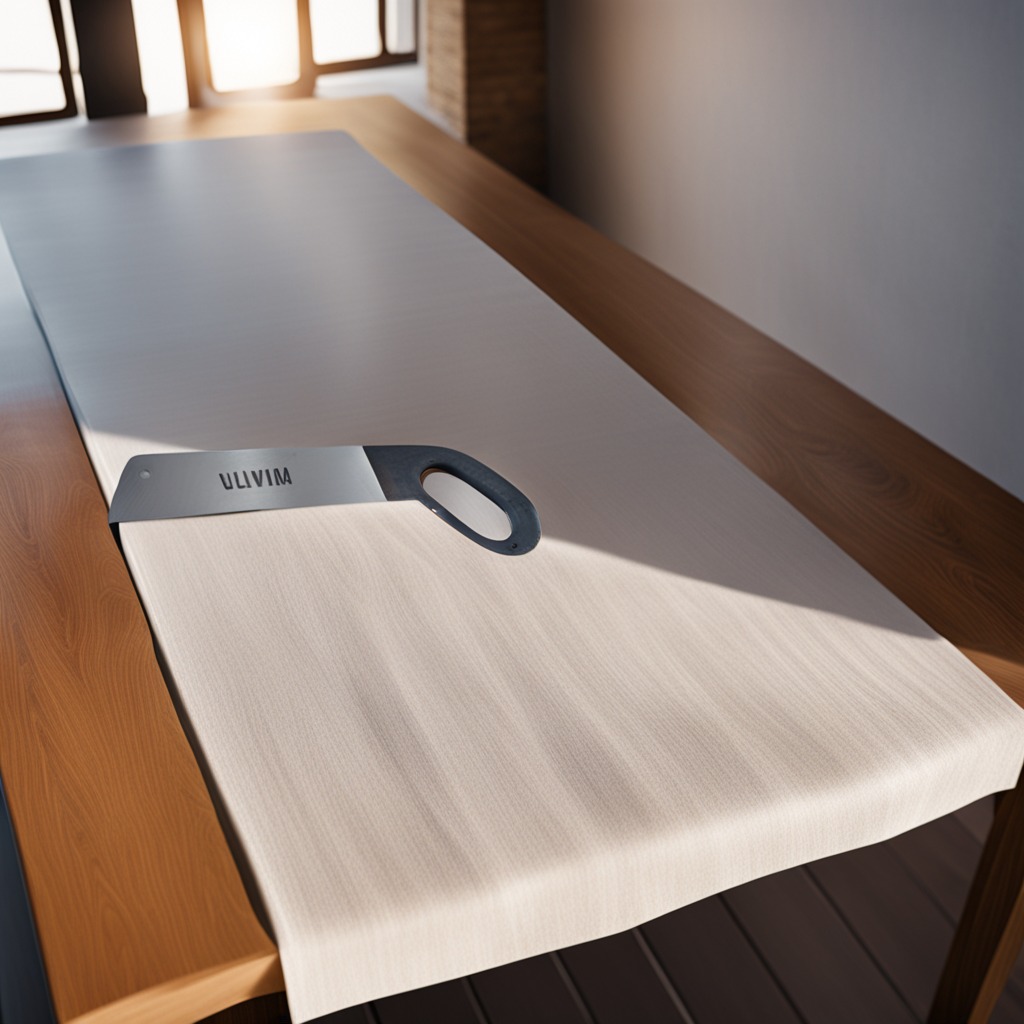
A metal saw is lying on a wooden table in an outdoor workshop during daytime bright natural light soft shadows worn but beneath the cloth.